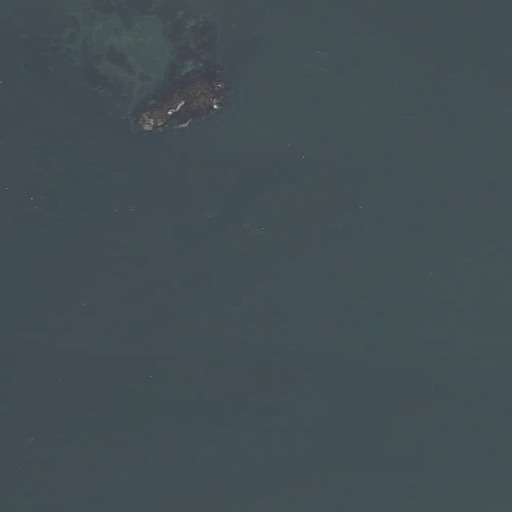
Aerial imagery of bar in Maine named Sheephead Island Ledge containing only open water